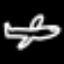
Label: airplane